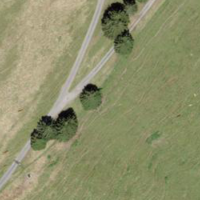
EUNIS habitat code: 24
Species observed at this site:
Geum rivale